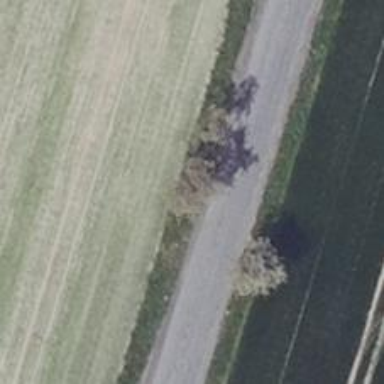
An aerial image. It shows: Deciduous tree with broadleaved leaves.